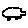
Label: car